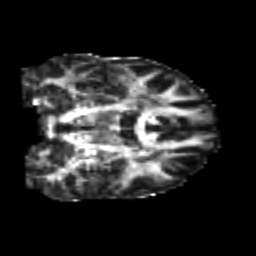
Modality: FA
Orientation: coronal
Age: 24
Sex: male
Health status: healthy
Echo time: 0.074 s